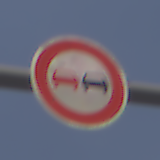
Verkehrszeichen: Ueberholverbot
Umgebung: Outdoor, Nature
Tageszeit: Midday
Wetter: PartlyCloudy
Licht: Natural
Jahreszeit: NotSpecified
Kontrast: HighContrast